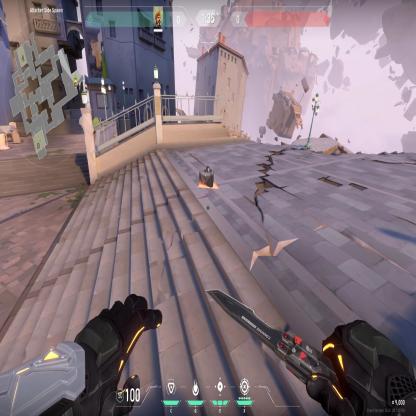
Label: dropped spike